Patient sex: F
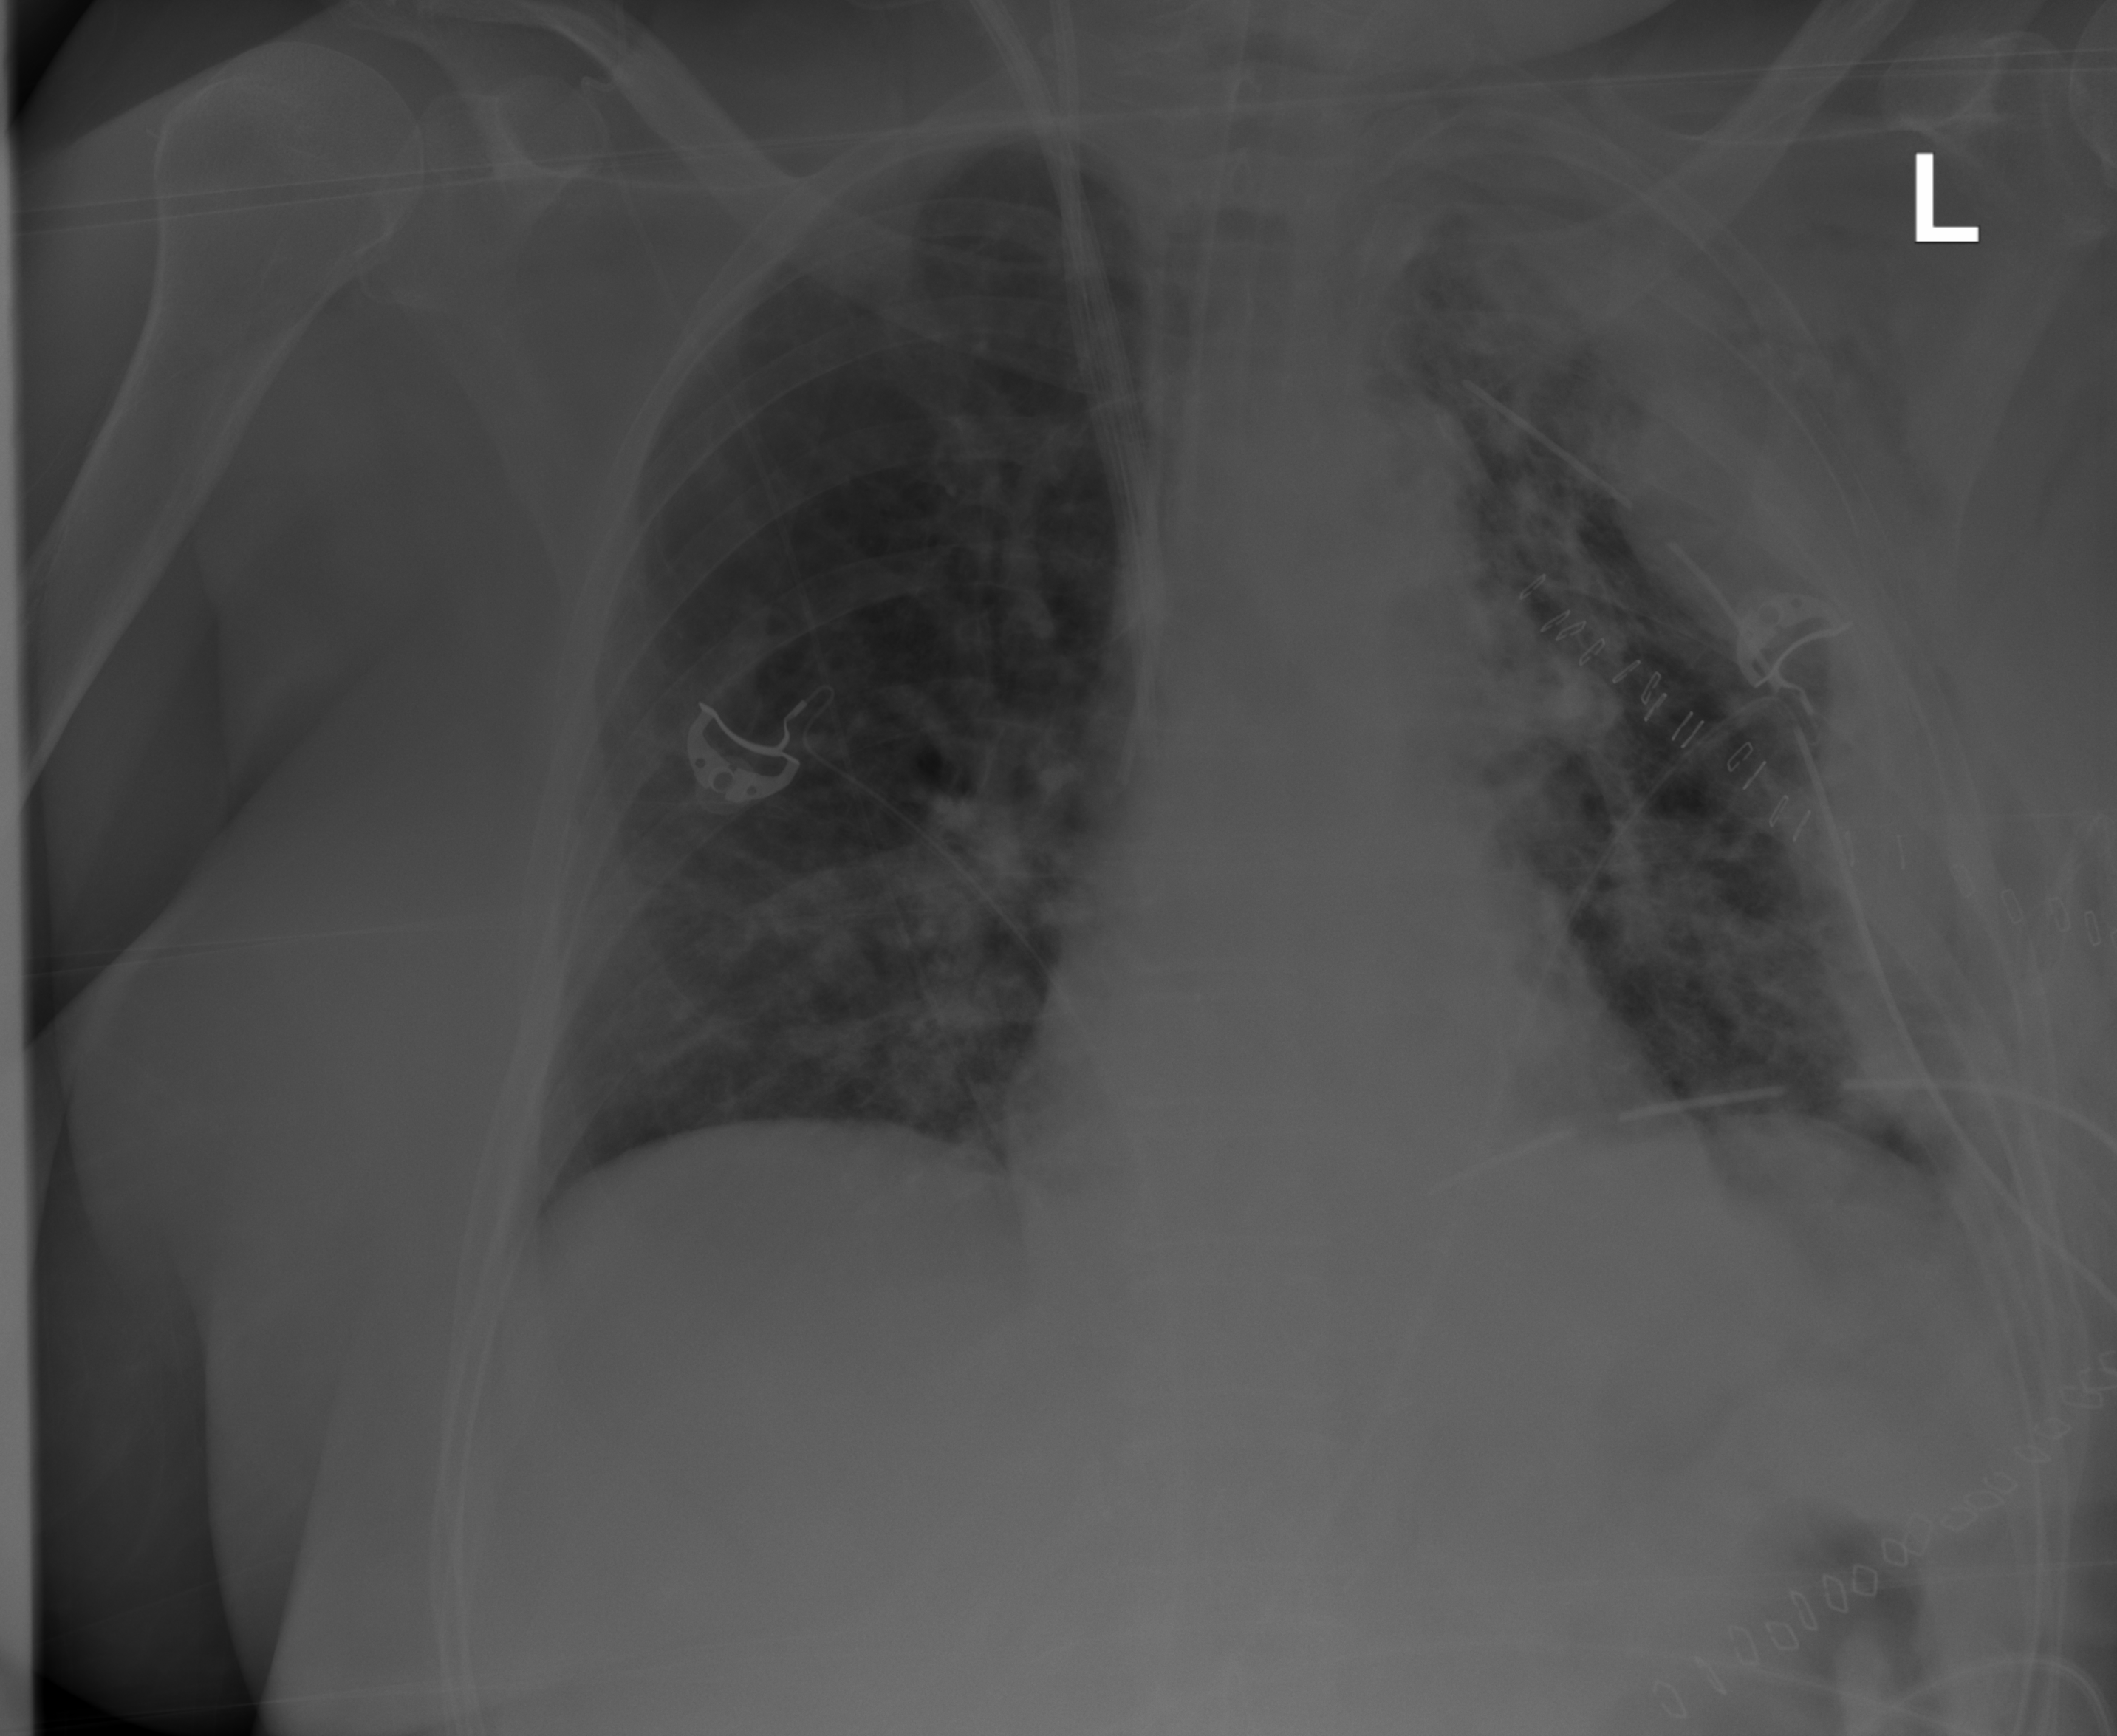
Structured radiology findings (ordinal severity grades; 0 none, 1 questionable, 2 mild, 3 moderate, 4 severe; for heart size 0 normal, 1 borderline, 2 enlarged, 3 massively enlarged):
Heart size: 0
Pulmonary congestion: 0
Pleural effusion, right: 0
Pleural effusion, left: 3
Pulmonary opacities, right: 1
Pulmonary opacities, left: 2
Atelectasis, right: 0
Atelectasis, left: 2